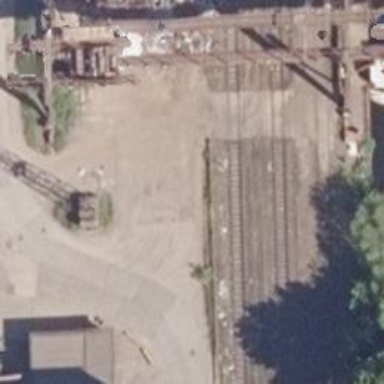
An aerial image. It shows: Rail spur service.